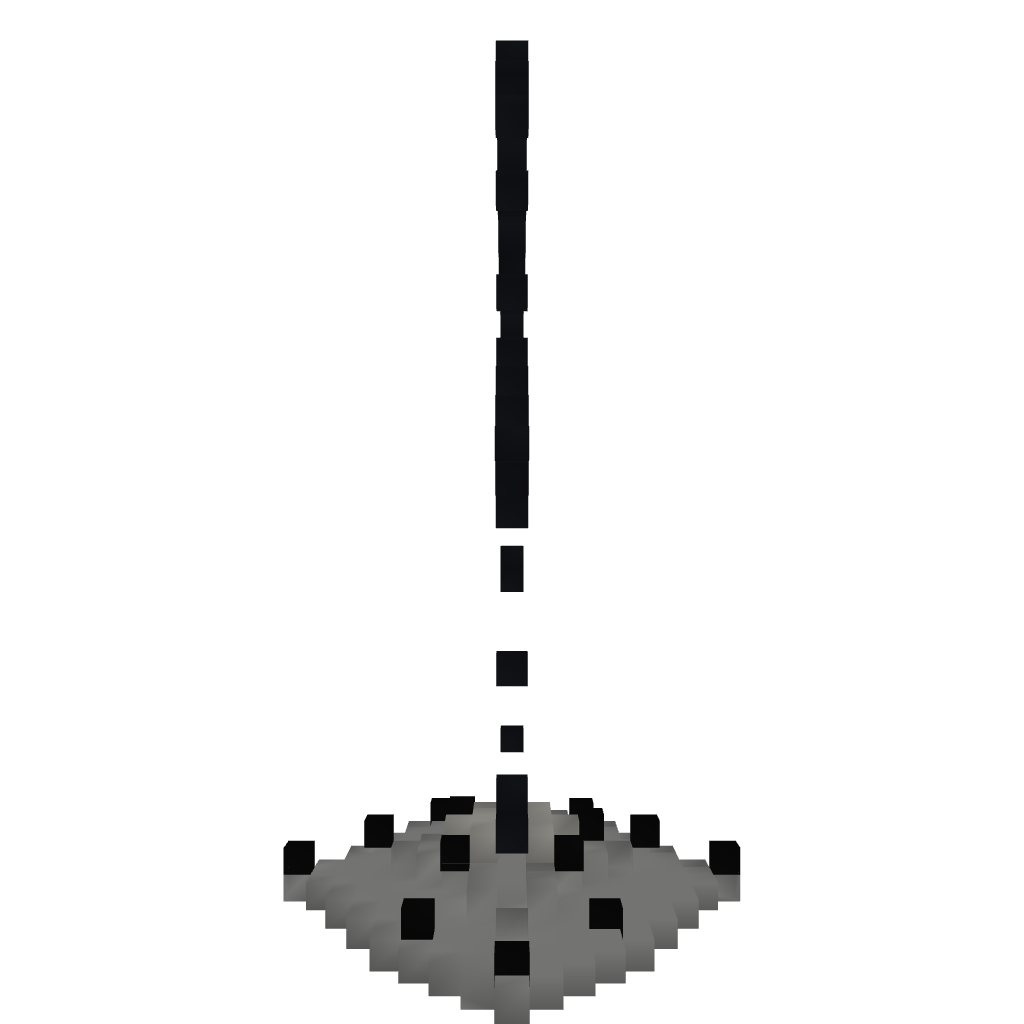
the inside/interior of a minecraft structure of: Black Mage FF1 (NES)